Interaction volume radius: 10 \u00c5
Interaction volume height: 40 \u00c5
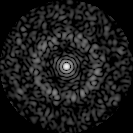
Disorder parameter: 0.8226